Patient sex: F
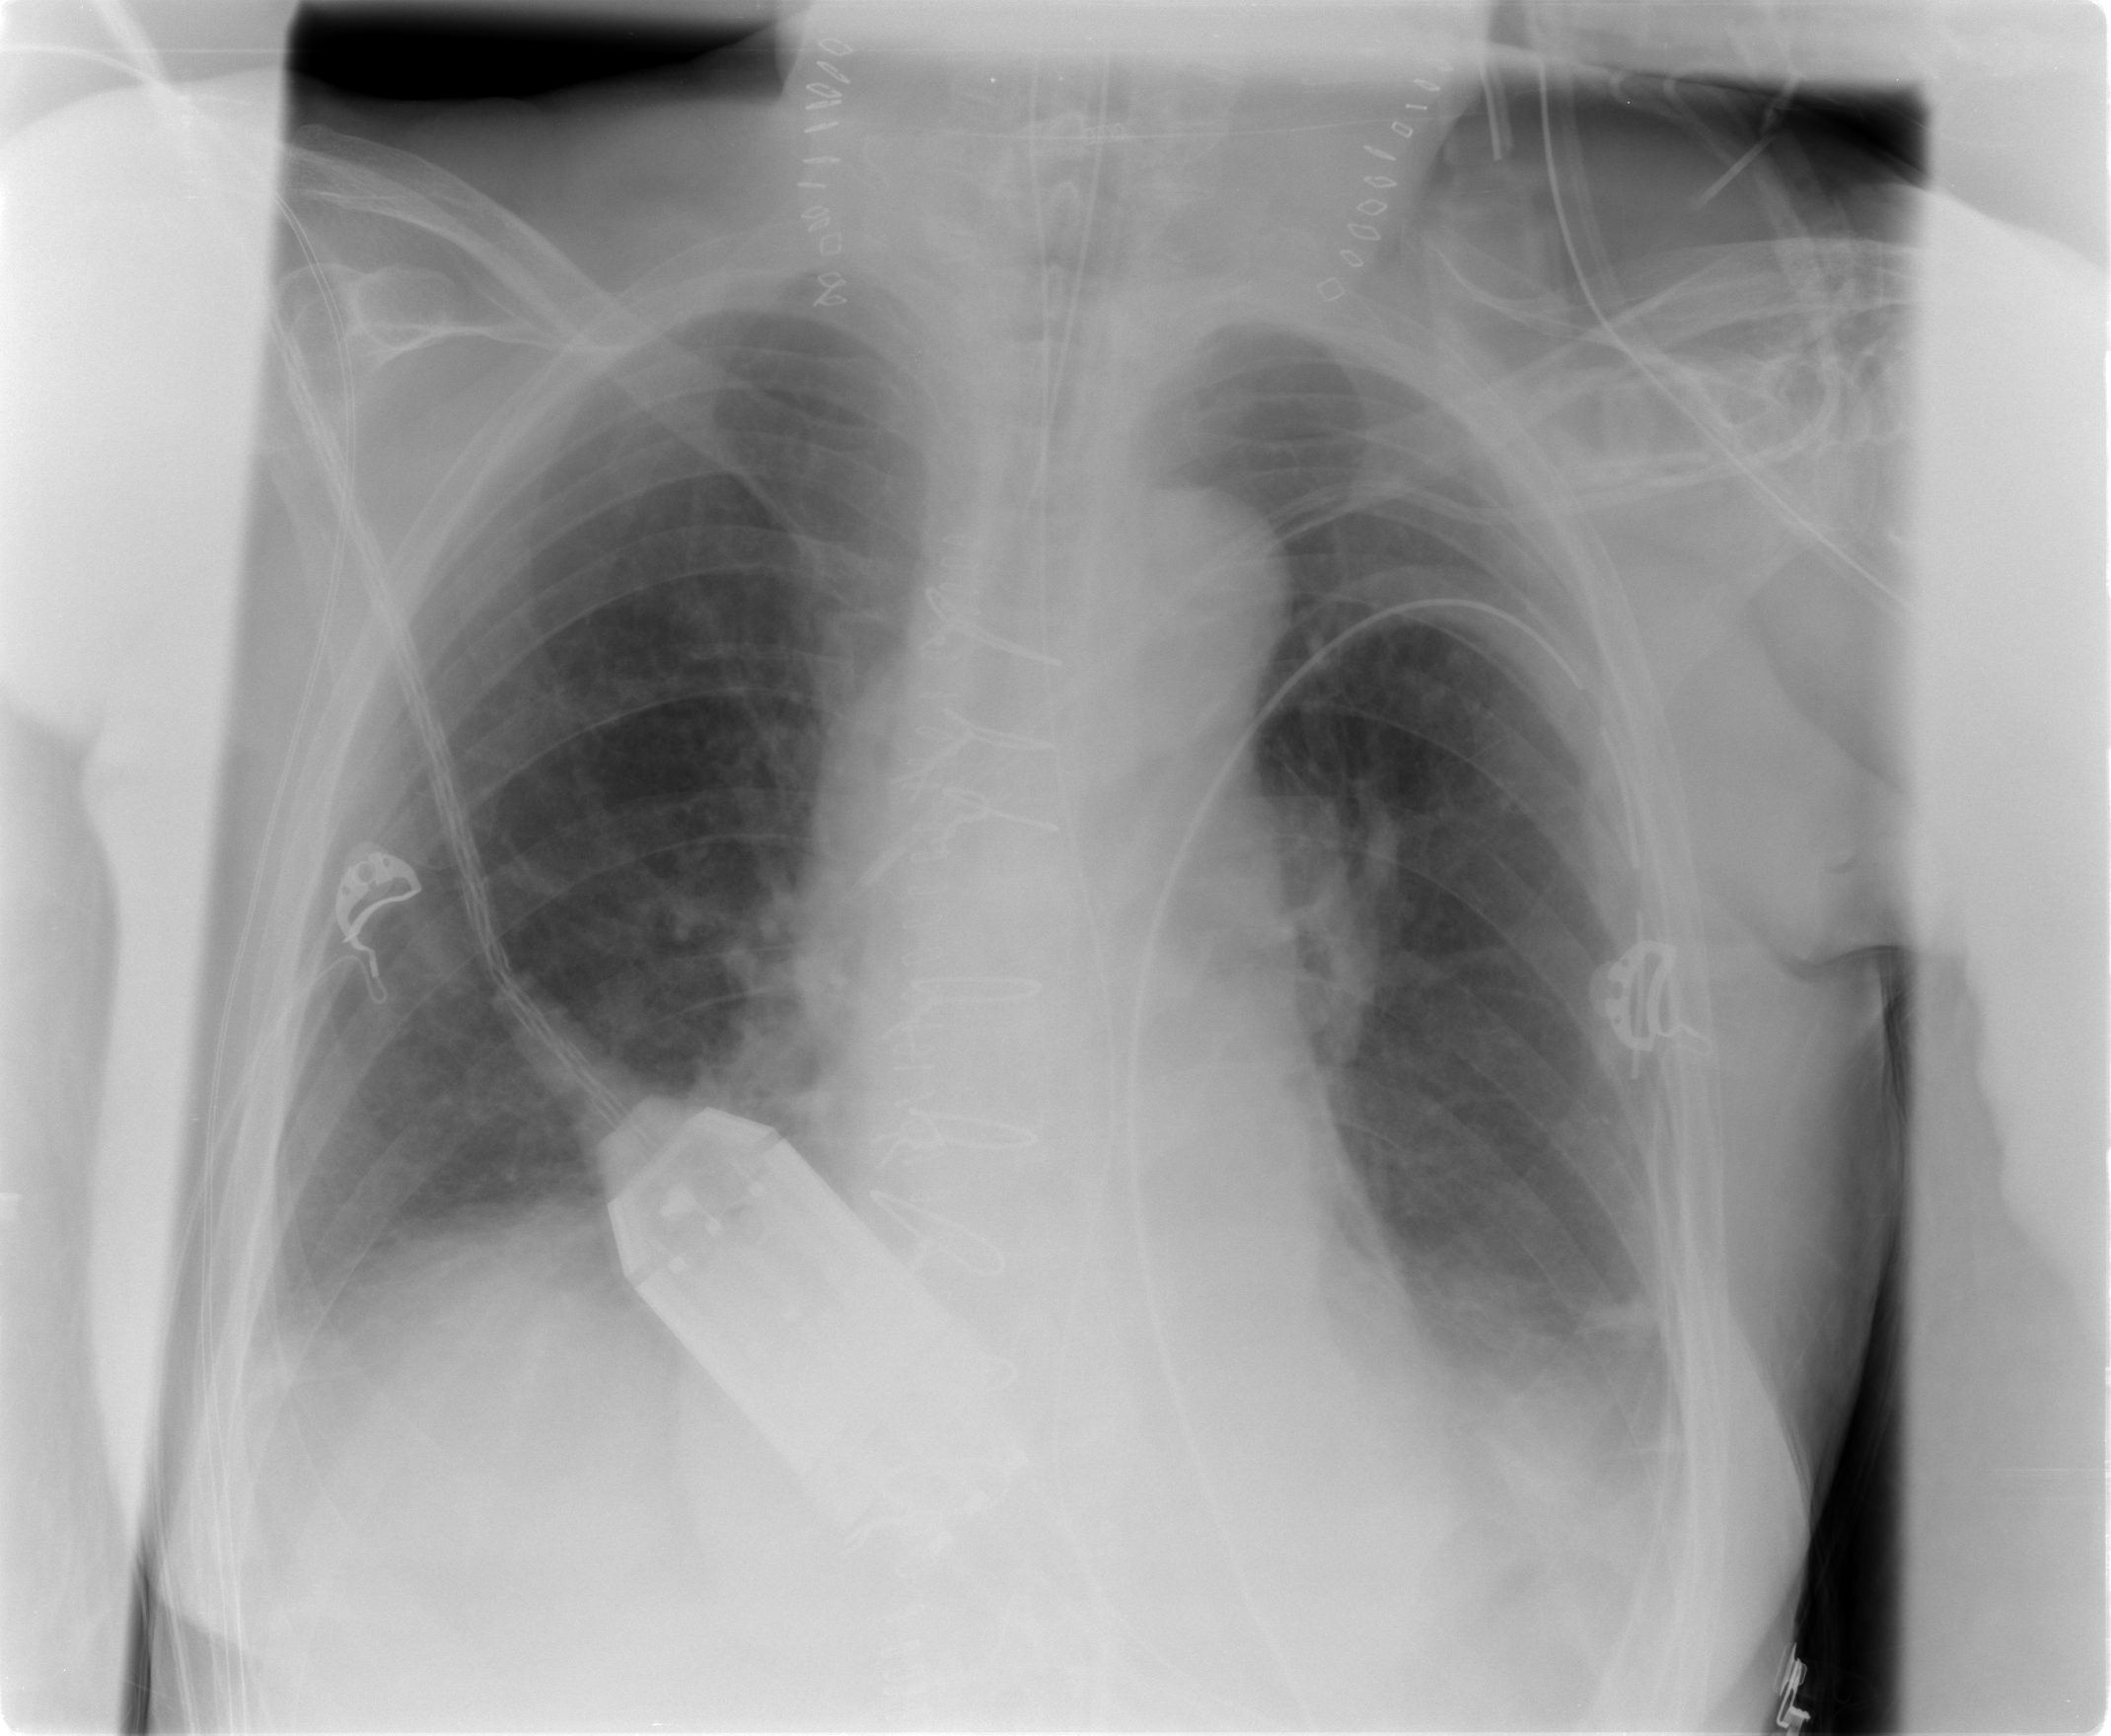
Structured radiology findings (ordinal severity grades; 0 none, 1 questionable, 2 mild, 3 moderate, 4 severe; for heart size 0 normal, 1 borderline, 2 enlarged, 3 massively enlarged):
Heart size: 0
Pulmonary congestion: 0
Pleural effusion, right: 0
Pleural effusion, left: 2
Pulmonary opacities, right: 0
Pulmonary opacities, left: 0
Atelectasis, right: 2
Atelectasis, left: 2